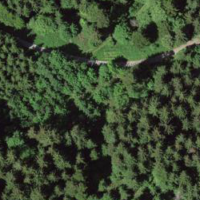
EUNIS habitat code: 43
Species observed at this site:
Equisetum sylvaticum
Caltha palustris